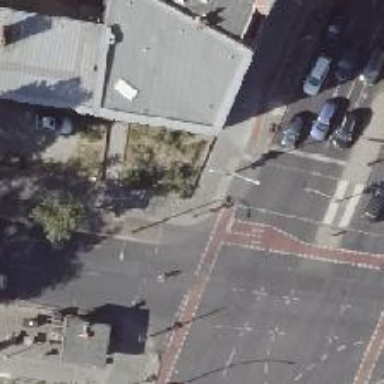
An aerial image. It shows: Footway crossing with traffic signals and island.